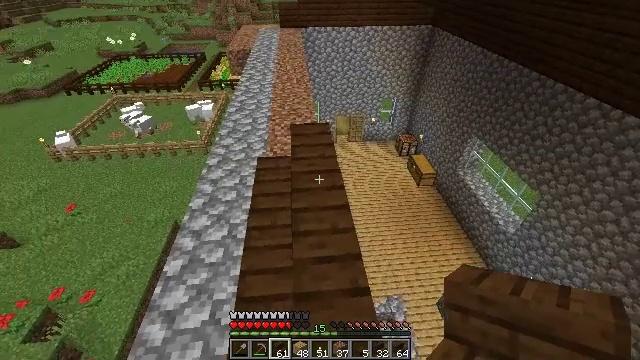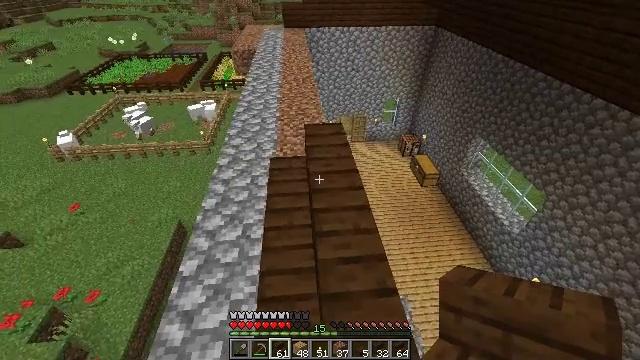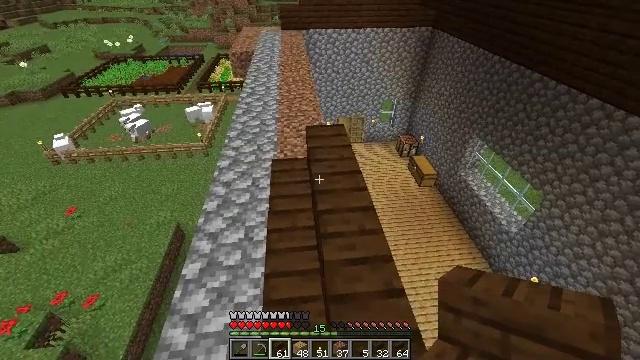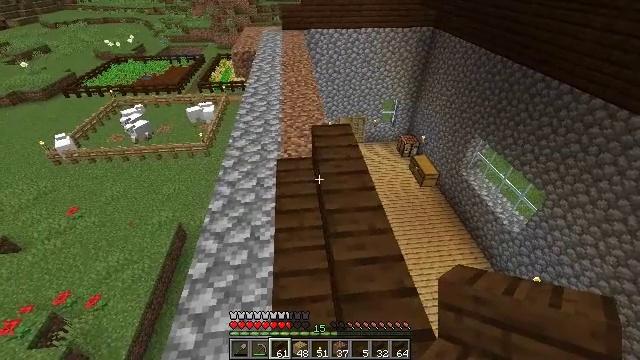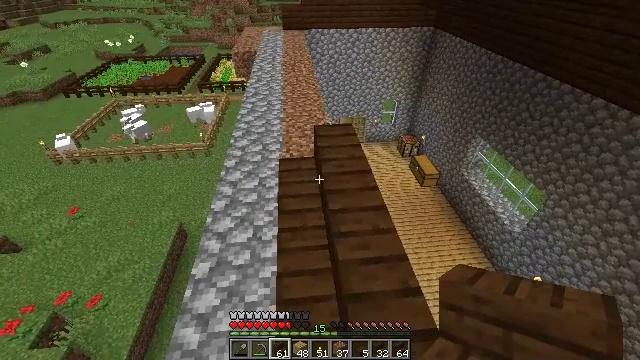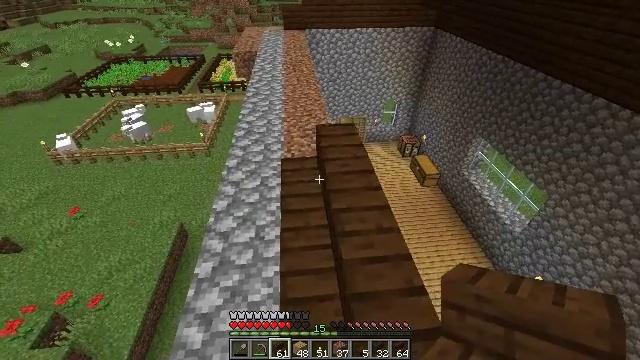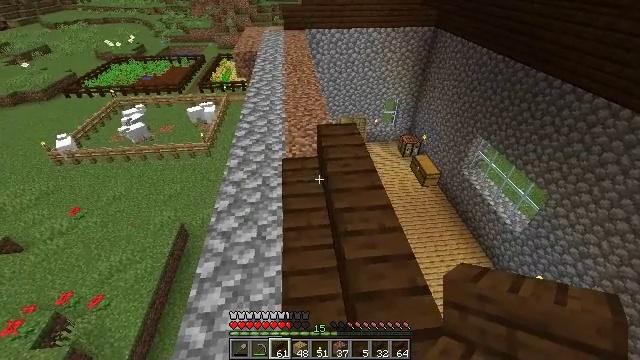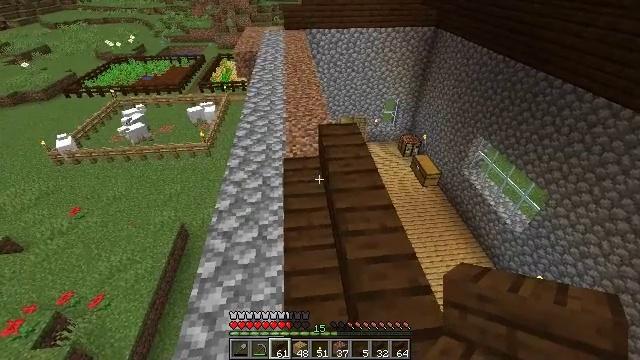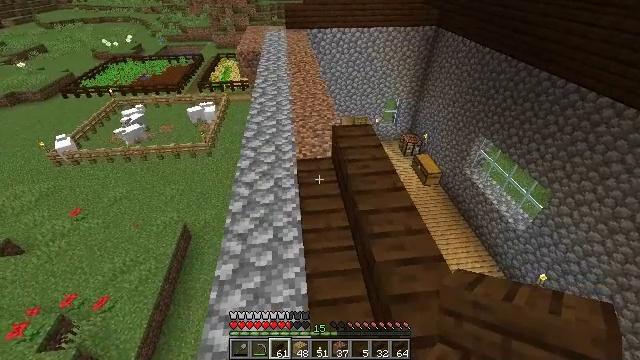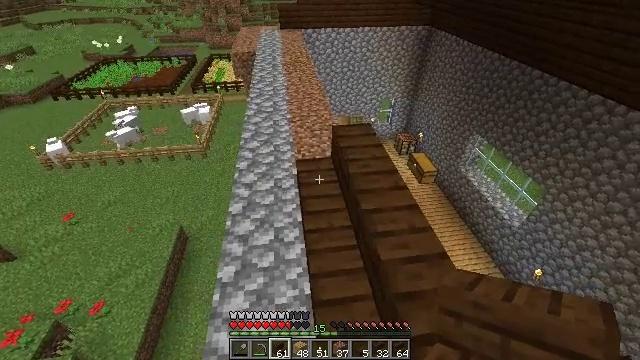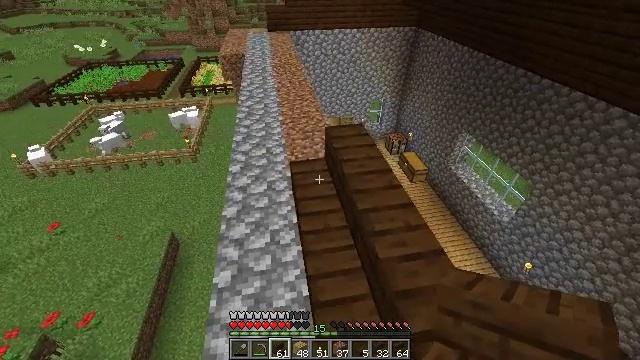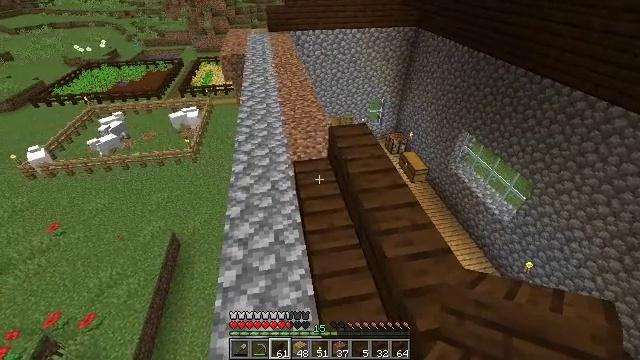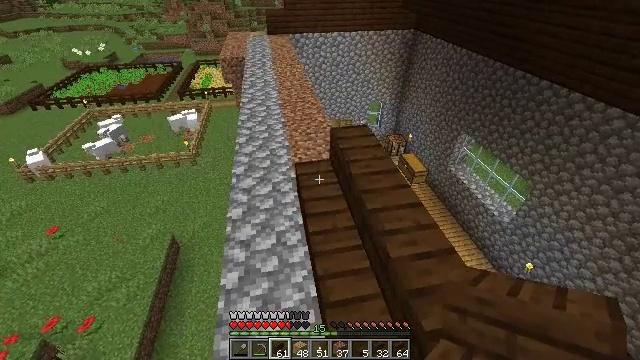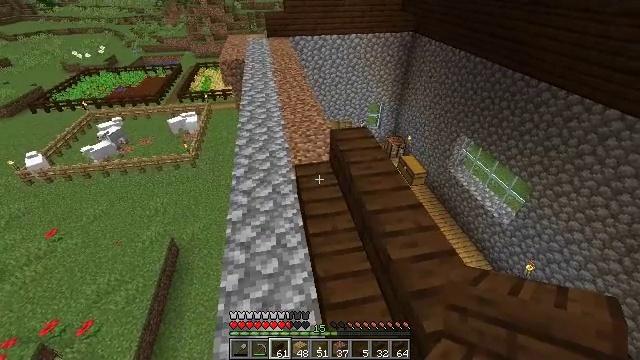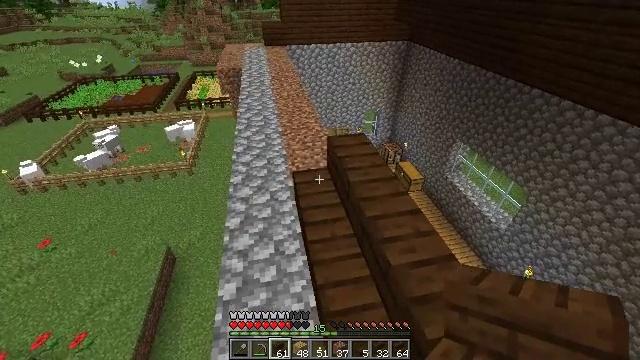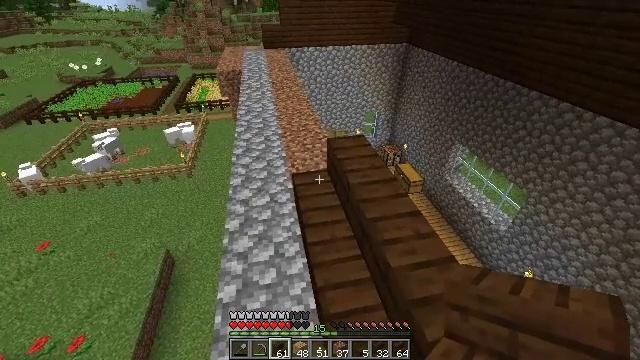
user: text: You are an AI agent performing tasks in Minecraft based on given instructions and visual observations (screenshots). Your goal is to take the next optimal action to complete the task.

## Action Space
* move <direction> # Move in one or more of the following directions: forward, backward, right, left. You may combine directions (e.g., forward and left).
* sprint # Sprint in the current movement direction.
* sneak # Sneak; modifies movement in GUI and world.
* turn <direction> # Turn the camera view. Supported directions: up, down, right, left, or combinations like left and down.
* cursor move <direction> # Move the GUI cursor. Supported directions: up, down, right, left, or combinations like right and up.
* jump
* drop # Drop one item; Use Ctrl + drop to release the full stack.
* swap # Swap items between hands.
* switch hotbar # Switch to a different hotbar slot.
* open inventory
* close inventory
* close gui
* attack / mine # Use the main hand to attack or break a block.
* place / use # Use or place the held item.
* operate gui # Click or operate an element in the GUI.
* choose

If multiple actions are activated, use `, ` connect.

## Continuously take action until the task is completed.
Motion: motion action
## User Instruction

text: Break the dark oak stairs to collect them.
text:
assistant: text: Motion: move left
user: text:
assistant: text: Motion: no_op
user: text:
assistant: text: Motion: no_op
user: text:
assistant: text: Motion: no_op
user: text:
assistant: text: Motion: no_op
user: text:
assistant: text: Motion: no_op
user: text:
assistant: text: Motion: move left
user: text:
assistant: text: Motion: move left
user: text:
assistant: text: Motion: turn right
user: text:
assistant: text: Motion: turn right
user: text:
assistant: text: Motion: no_op
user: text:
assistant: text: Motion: no_op
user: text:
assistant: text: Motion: no_op
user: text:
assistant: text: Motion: turn up
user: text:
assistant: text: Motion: no_op
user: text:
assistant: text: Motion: no_op
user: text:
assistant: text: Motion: no_op
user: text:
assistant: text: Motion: no_op
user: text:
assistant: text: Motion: no_op
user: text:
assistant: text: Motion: no_op
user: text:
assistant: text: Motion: turn down
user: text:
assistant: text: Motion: turn down
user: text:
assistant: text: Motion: no_op
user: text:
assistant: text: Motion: no_op
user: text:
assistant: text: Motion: turn right
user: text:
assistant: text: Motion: move left, turn right
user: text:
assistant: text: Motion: move left, turn right
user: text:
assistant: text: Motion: move left, turn right and up
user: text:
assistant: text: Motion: turn right and up
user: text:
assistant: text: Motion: turn right